Question: I want to simultaneously visualize the mean and error (variance) of predictions in spatial data. One possible method for doing this would be to map the mean to hue and the error to either saturation or luminance. Although I'm doing this in maps, I'll offer a much simpler minimal working example here adapted from ggplot2's documentation.
'''
library(ggplot2)
library(RColorBrewer)
dsub <- subset(diamonds, x > 5 & x < 6 & y > 5 & y < 6)
dsub$var <- dsub$x
dsub$diff <- with(dsub, sqrt(abs(x-y))* sign(x-y))
d <- qplot(x, y, data=dsub, colour=diff)
d + scale_color_gradientn(colours=brewer.pal(7,"YlOrRd"))
'''

What I would like to see, rather than the attached plot, is a version where the luminance or the saturation of the color ramp is mapped to the variable "var" in the data. Ideally, such a plot would include a 2-dimensional legend.
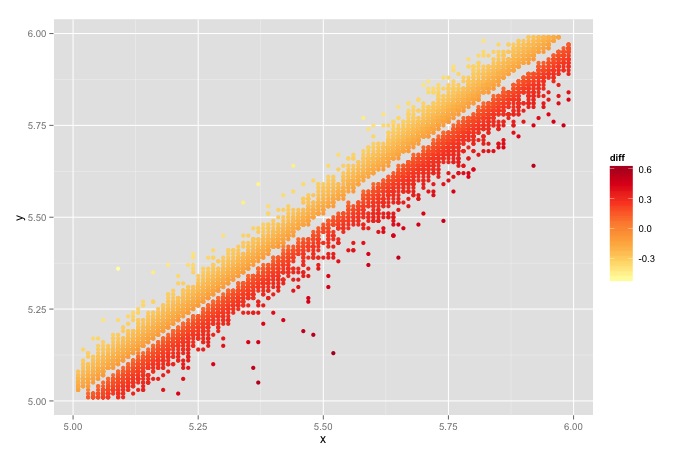
Answer: One solution that's worked for me has been to use a couple layers to represent the data (in this example I'm more or less using hue and value as the two aesthetics, but saturation could be substituted for value by switching the black layer to white), and then generate a custom 2D legend. So, using the data you provided:
'''
# main plot
main <- ggplot(dsub) +
geom_tile(aes(x, y, fill=diff)) +
scale_fill_gradient(high="red", low="blue") +
geom_tile(aes(x, y, alpha=var)) +
theme(legend.position="none")
# 2d legend
diff <- range(dsub$diff)
var <- range(dsub$var)
legdata <- expand.grid(diff=seq(diff[1], diff[2], (diff[2]-diff[1])/20),
var=seq(var[1], var[2], (var[2]-var[1])/20))
legend <- ggplot(legdata) +
geom_tile(aes(diff, var, fill=diff)) +
scale_fill_gradient(high="red", low="blue") +
geom_tile(aes(diff, var, alpha=var)) +
scale_x_continuous(expand=c(0,0)) +
scale_y_continuous(expand=c(0,0)) +
theme(panel.background=element_blank(), panel.grid=element_blank(),
legend.position="none") +
coord_fixed() +
labs(title="legend")
# combine plot and legend
library(gridExtra)
plt <- arrangeGrob(main, legend, nrow=1, widths=c(3, 1))
print(plt)
'''